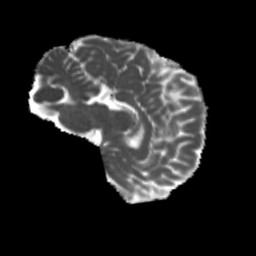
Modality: MD
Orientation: sagittal
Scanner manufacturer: siemens
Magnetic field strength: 3 T
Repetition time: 4 s
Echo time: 0.0594 s